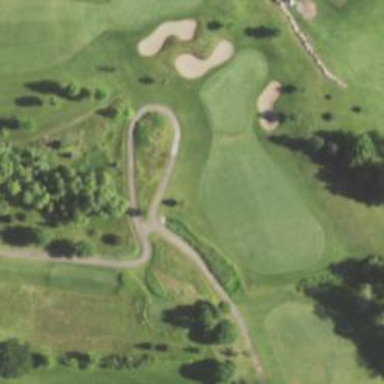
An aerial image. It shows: Service road designated as golf cart path.